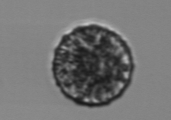
Label: Vicicitus_globosus